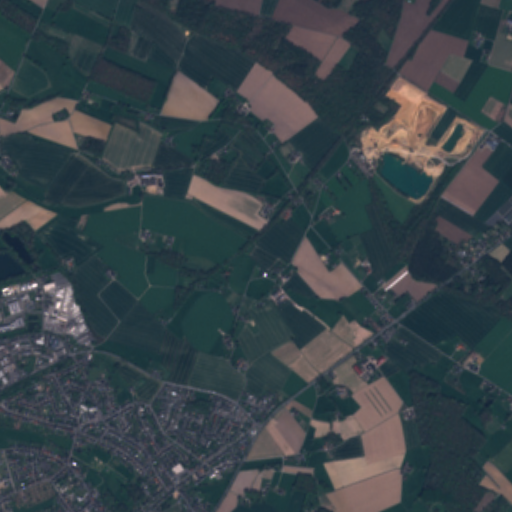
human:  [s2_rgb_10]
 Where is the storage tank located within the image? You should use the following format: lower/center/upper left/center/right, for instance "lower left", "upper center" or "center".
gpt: The storage tank is located in the center left of the image.
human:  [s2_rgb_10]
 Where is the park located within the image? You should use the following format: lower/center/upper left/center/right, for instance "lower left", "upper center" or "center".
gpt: There is no park in the image.